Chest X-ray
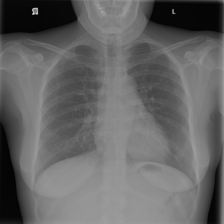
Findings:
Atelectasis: negative
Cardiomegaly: negative
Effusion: negative
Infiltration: negative
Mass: negative
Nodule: negative
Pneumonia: negative
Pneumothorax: negative
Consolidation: negative
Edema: negative
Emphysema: negative
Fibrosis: negative
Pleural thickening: negative
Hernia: negative